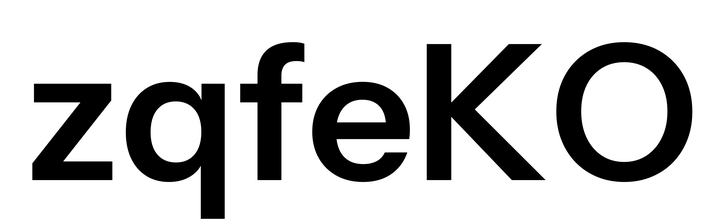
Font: InstrumentSans_SemiBold